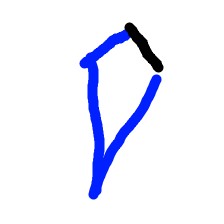
Shape: kite